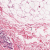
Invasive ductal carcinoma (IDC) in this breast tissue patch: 0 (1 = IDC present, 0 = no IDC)